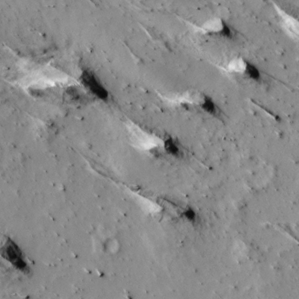
Label: non_frost